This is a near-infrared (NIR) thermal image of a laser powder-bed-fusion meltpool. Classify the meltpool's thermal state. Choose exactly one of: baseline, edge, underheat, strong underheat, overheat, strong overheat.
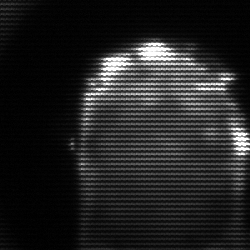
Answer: baseline